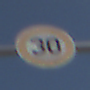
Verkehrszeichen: Geschwindigkeit30
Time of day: Midday
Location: Outdoor (Nature)
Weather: PartlyCloudy
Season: NotSpecified
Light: Natural